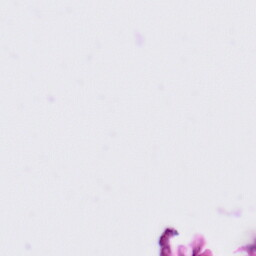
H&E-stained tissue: Tonsil